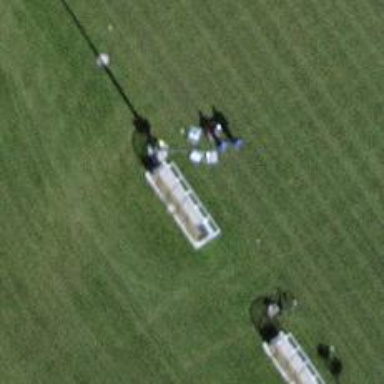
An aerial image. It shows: Bench.